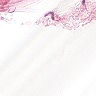
Metastatic tissue present: no